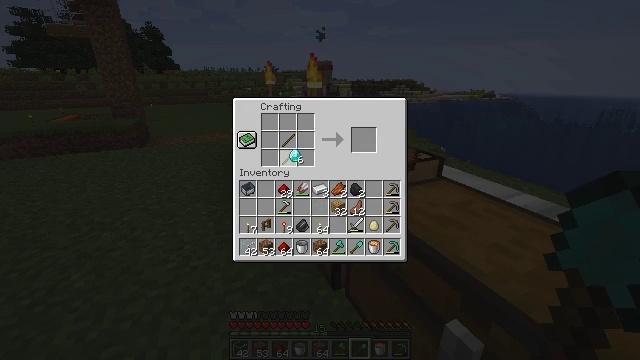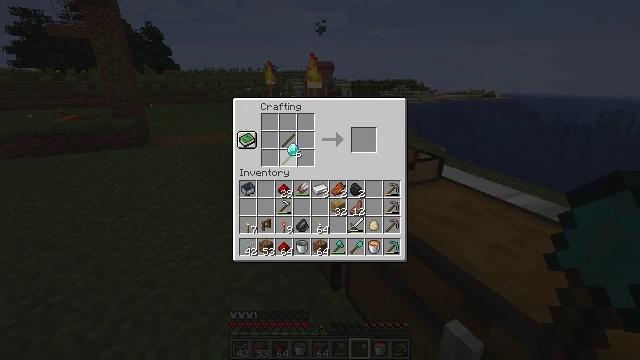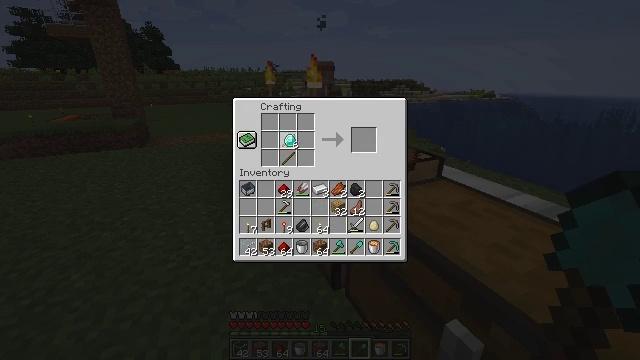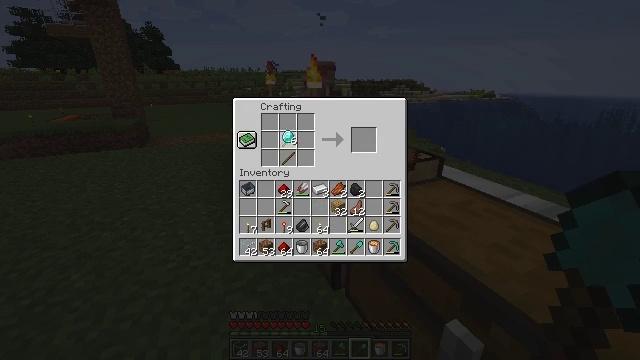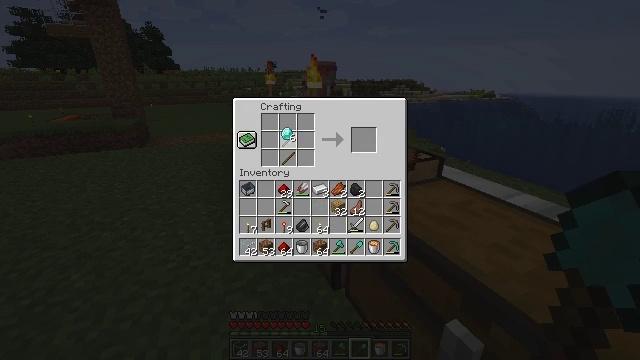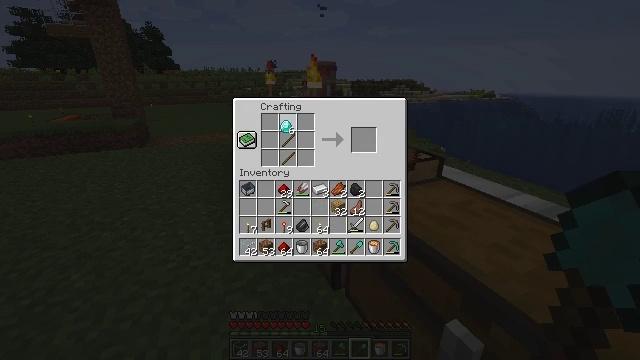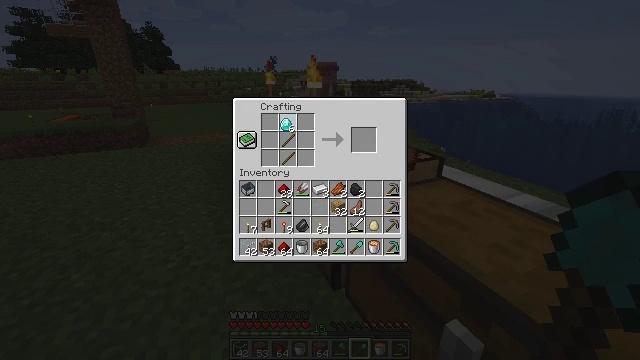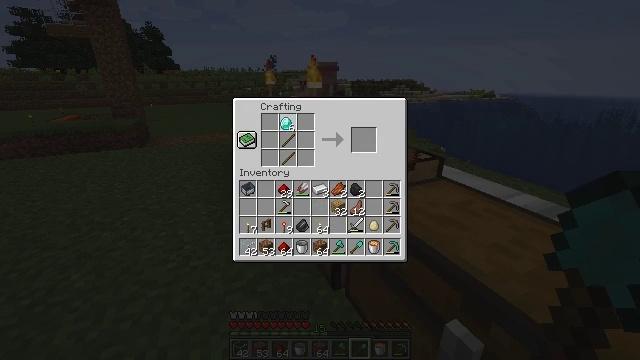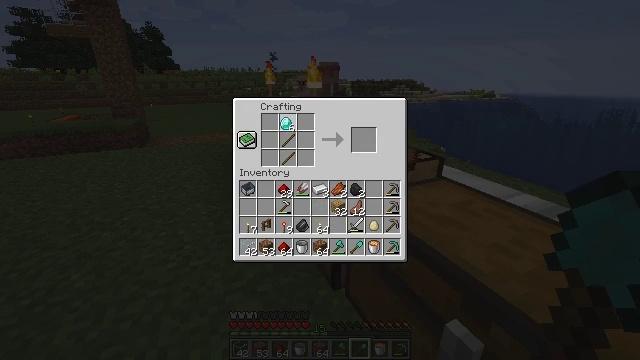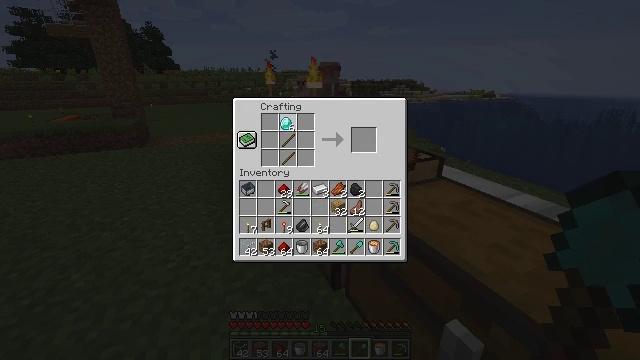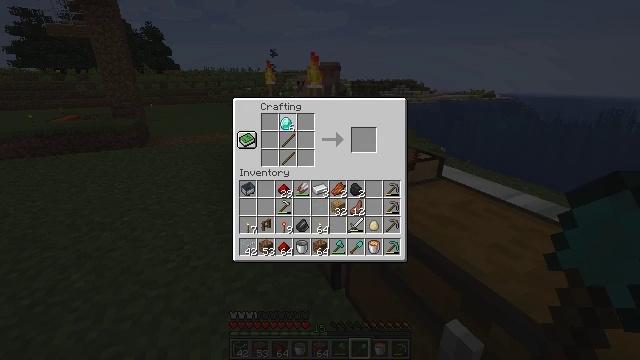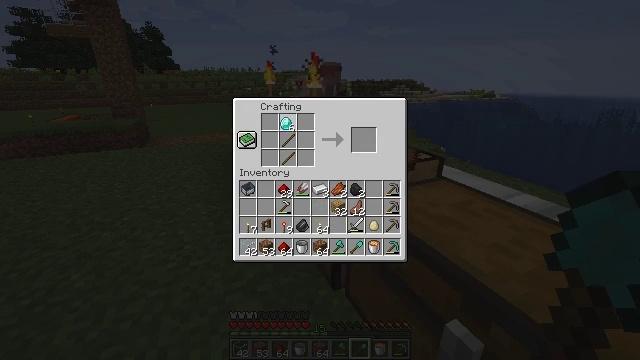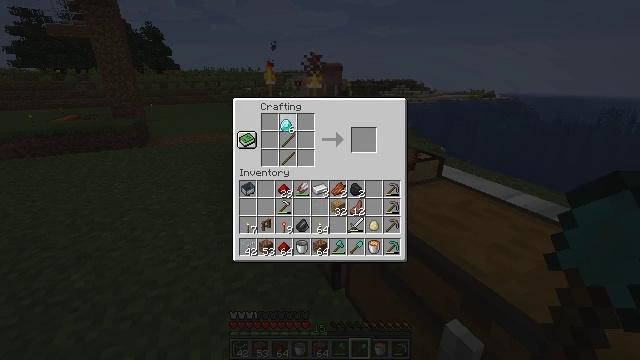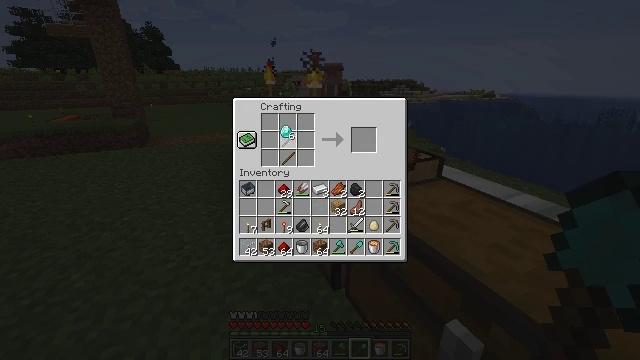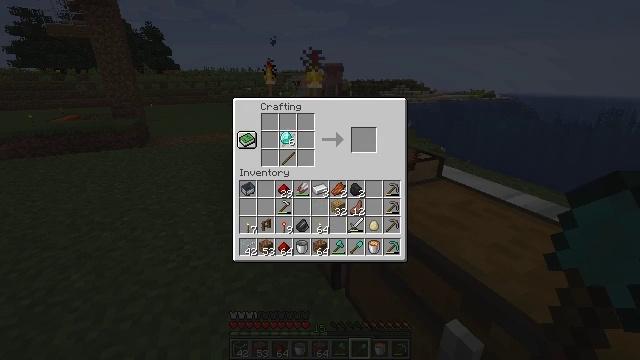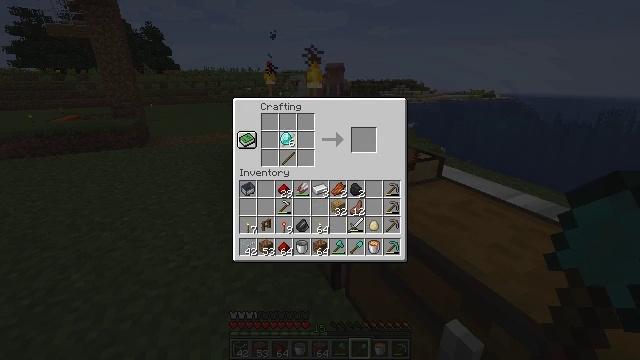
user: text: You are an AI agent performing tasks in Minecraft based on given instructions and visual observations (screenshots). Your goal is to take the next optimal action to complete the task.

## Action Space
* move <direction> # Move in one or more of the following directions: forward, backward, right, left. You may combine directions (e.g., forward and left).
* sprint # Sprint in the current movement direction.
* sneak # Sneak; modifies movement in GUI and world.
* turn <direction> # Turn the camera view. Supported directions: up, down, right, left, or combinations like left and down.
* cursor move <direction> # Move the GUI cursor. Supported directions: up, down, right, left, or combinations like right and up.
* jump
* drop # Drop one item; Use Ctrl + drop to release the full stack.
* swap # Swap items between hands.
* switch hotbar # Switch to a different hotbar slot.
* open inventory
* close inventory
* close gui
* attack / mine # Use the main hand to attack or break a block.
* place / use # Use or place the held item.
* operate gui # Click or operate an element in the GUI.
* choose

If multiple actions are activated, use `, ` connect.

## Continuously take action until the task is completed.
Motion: motion action
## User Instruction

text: Prepare materials to craft a diamond sword.
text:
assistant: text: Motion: no_op
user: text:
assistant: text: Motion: cursor move up
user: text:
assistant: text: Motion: no_op
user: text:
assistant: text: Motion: no_op
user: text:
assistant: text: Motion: cursor move up
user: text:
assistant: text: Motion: no_op
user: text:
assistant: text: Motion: no_op
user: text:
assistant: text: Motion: no_op
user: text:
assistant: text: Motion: no_op
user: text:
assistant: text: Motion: choose
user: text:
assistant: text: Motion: choose
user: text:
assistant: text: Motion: choose
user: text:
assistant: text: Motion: choose
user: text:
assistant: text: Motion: choose
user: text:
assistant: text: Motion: choose
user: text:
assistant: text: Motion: choose
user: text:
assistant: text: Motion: choose
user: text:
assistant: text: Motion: no_op
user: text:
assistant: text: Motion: no_op
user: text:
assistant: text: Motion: no_op
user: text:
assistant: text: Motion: no_op
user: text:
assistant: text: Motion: no_op
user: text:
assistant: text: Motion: no_op
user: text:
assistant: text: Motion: no_op
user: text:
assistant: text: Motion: no_op
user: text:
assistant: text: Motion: no_op
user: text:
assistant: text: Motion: no_op
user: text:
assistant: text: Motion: no_op
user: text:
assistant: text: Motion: no_op
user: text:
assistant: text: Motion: cursor move down